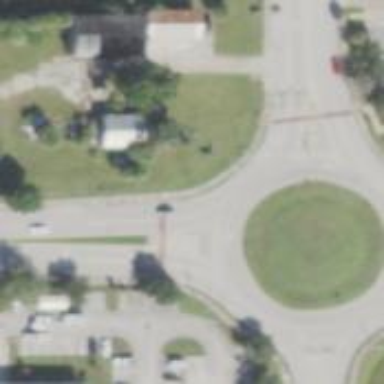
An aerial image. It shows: Secondary road leading to roundabout.